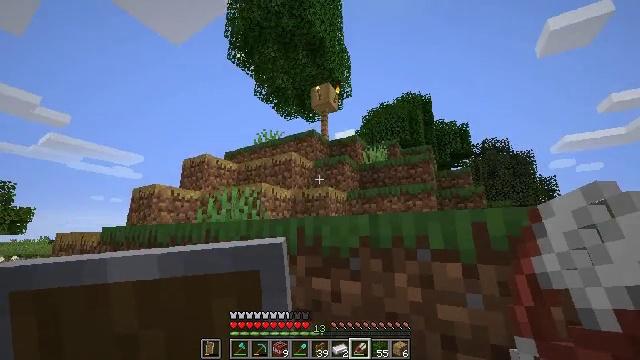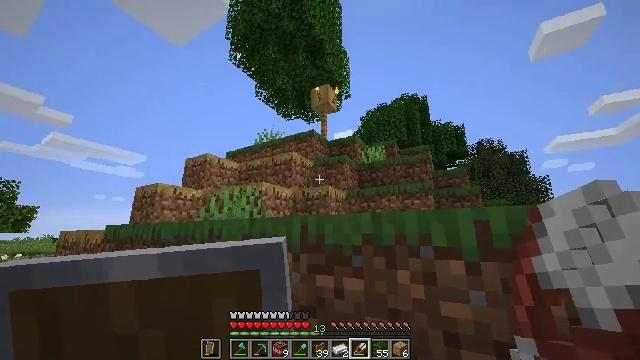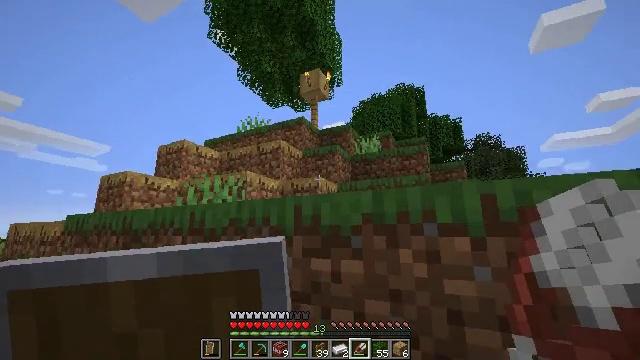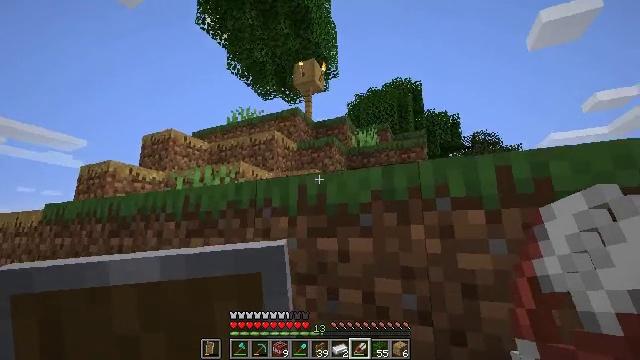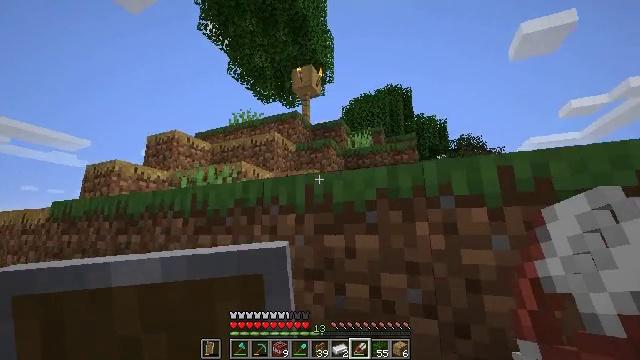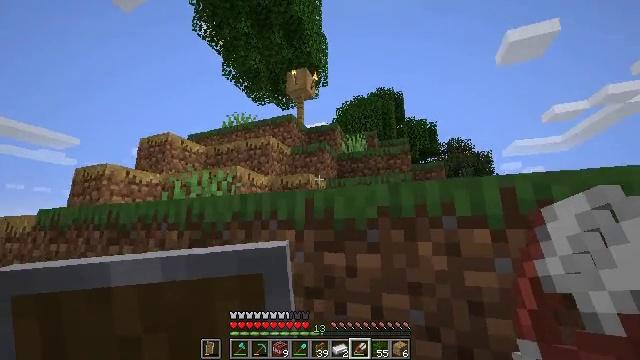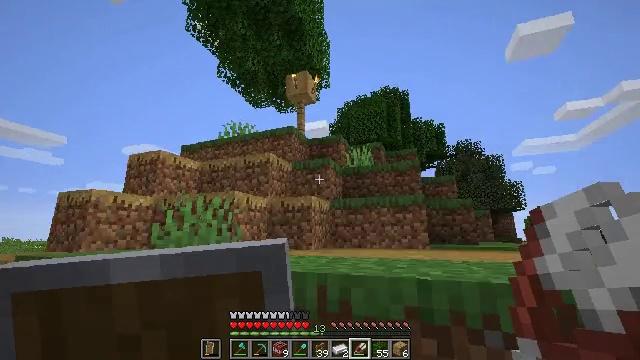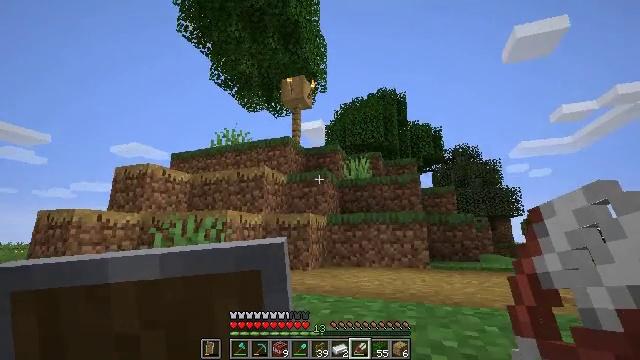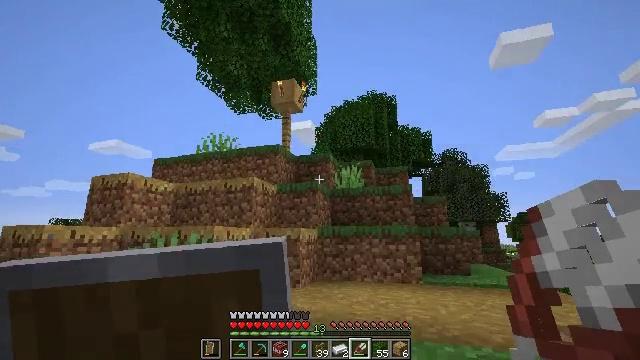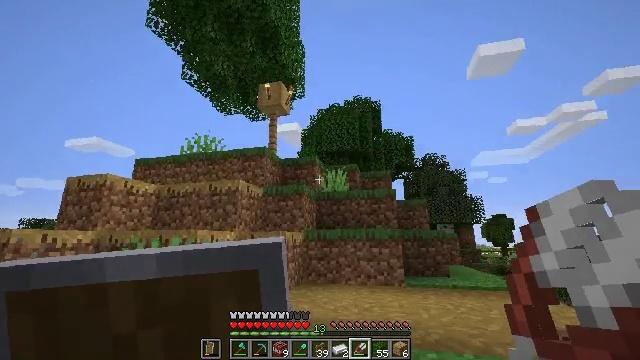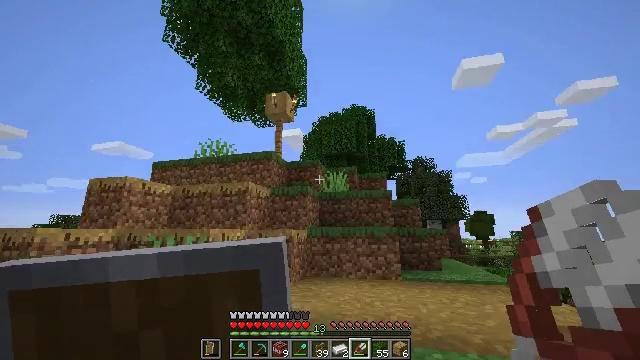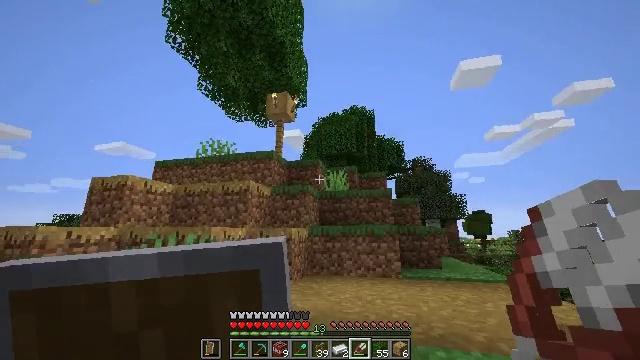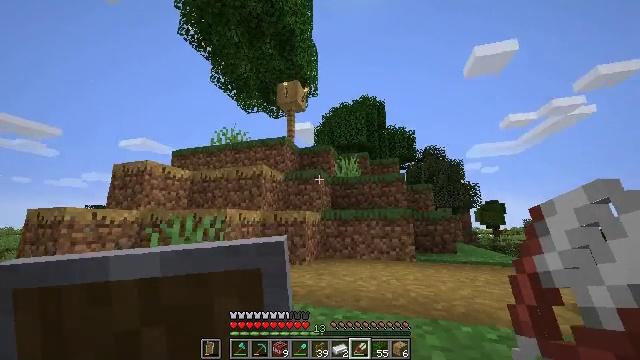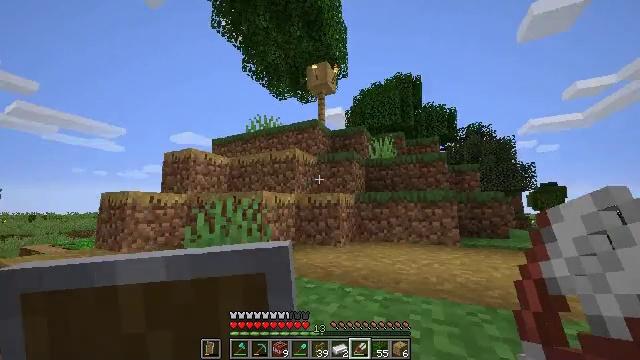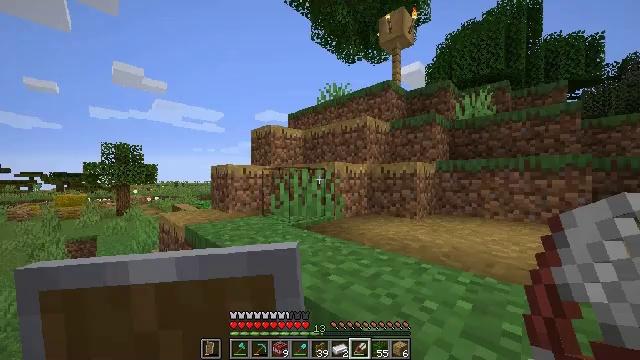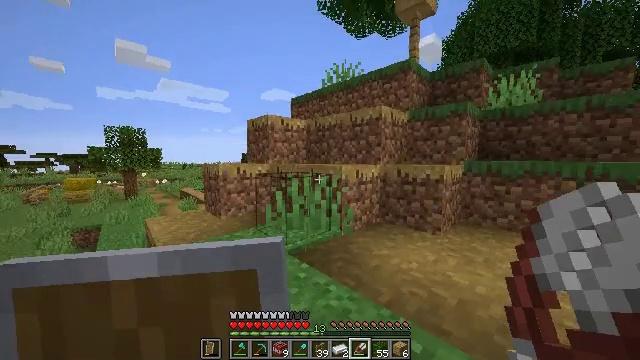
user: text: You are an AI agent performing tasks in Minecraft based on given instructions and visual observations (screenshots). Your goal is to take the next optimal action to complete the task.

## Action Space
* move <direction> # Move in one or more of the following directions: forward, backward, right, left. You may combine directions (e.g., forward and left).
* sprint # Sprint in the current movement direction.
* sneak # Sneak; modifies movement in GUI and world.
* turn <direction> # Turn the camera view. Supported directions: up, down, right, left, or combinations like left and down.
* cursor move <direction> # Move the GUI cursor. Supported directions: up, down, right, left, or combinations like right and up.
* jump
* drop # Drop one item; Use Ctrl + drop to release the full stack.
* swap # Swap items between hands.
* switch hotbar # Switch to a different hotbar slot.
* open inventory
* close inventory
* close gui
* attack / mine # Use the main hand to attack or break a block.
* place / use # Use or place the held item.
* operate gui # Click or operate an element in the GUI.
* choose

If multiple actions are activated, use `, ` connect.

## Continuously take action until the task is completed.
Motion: motion action
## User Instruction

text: Break oak leaves from the trees.
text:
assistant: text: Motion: move forward, sprint, jump
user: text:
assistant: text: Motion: move forward, sprint, turn right, jump
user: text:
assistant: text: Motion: move forward, sprint, turn right, jump
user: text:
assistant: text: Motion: move forward, sprint, turn right, jump
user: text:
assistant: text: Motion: move forward, sprint, turn right, jump
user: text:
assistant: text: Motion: move forward, sprint, jump
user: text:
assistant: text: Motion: move forward, sprint, turn right, jump
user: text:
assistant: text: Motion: move forward, sprint, turn right, jump
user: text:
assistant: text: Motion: move forward, sprint, turn right, jump
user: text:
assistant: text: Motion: move forward, sprint, jump
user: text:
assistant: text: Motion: move forward, sprint, jump
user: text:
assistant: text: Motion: move forward, sprint, turn left and down, jump
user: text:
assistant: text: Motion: move forward, sprint, turn left and down, jump
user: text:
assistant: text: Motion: move forward, sprint, turn left and down, jump
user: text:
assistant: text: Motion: move forward, sprint, turn left and down, jump
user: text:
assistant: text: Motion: move forward, sprint, turn down, jump
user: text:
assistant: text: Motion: move forward, sprint, jump
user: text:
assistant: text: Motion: move forward, sprint, jump
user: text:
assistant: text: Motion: move forward, sprint, jump
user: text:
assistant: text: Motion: move forward, sprint, jump
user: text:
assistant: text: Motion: move forward, sprint, turn right and up, jump
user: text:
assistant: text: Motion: move forward, sprint, turn right and up, jump
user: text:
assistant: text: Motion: move forward, sprint, turn right, jump
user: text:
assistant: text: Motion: move forward, sprint, turn right and up, jump
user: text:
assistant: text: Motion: move forward, sprint, turn right and up, jump
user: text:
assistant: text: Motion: move forward, sprint, turn right and up, jump
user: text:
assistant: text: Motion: move forward, sprint, turn right and up, jump
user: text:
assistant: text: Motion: move forward, sprint, turn right and up, jump
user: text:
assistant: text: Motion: move forward, sprint, turn right and up, jump
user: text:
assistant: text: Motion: move forward, sprint, turn right and up, jump